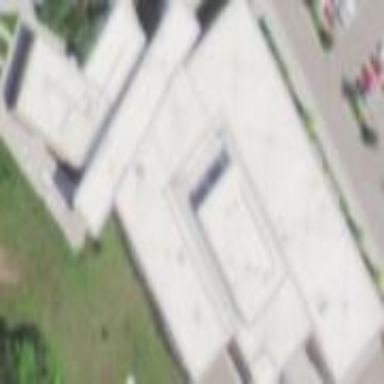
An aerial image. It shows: Civic building.